Field crop: maize
Growth stage: 2
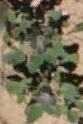
Species: chenopodium